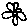
Label: flower